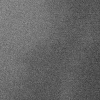
Atmospheric dust classification: not_dusty